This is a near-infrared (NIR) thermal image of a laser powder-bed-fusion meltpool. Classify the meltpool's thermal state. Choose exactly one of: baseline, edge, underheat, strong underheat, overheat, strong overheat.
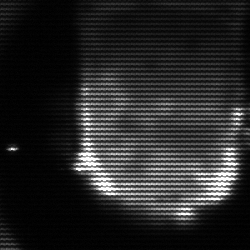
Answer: baseline